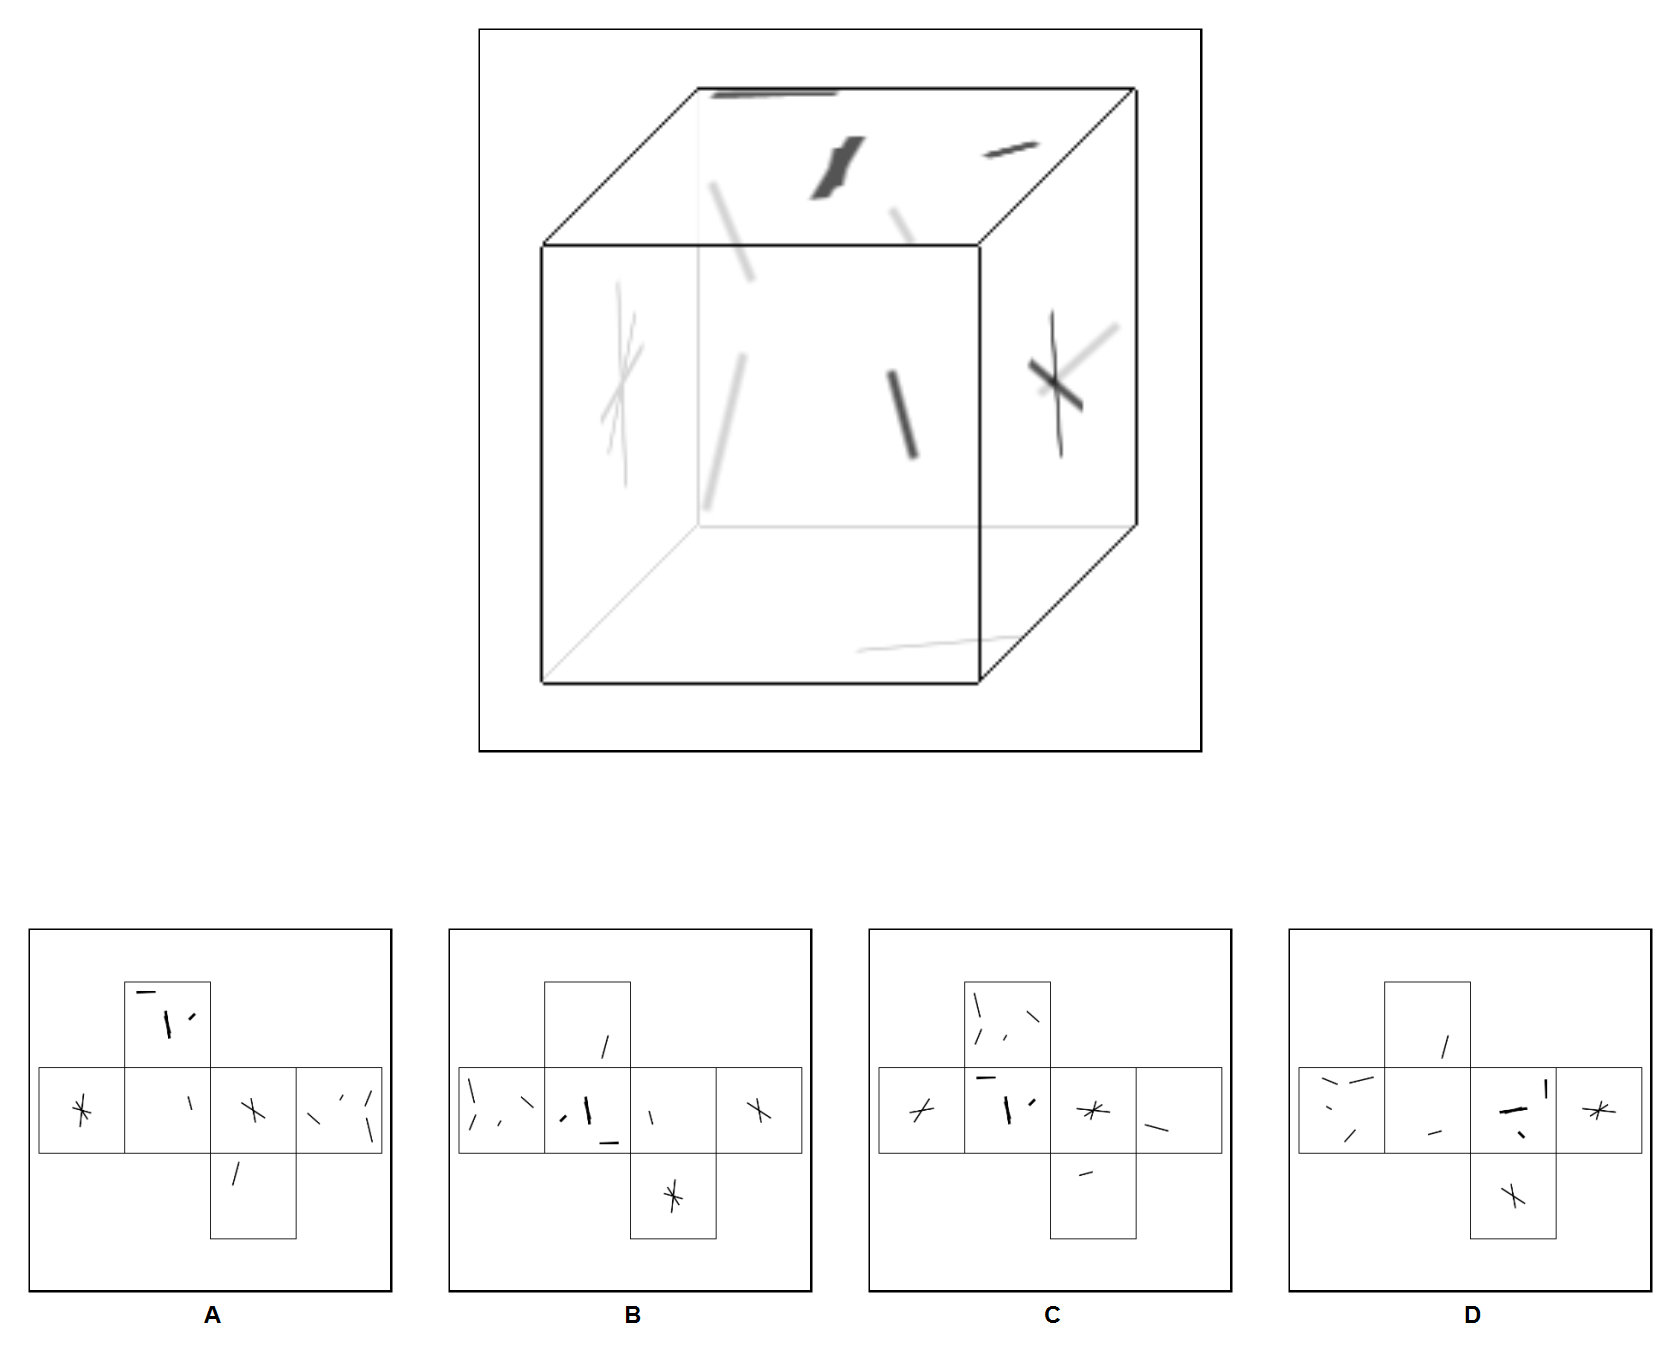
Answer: A